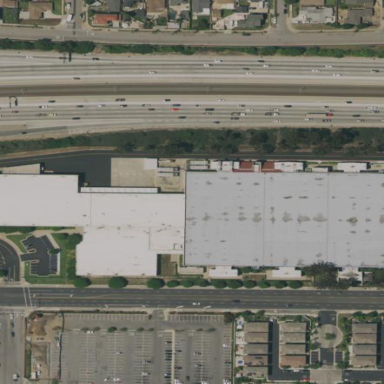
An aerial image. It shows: Industrial building.